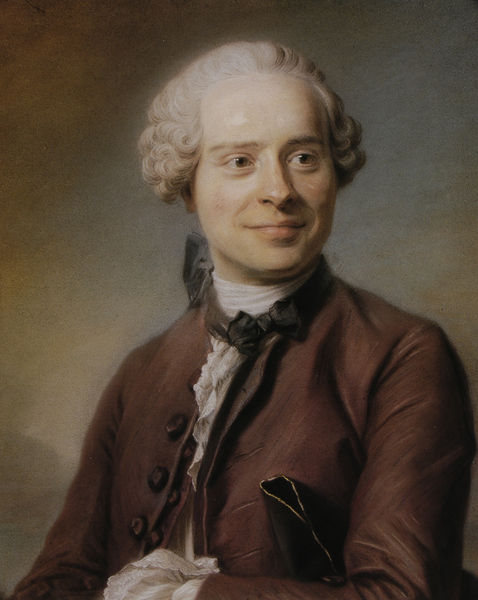
Titel: Jean Le Rond d'Alembert
Künstler: Maurice Quentin de La Tour
Standort: Paris
Institution: Musée du Louvre
Schlagwörter: blau, gemälde, kopf, mann, schatten, weiß, gelb, braun, brust, frankreich, grau, hintergrund, hut, licht, mund, nase, profil, schwarz, stirn, blick, rot, tuch, malerei, rock, schleife, anzug, hemd, jacke, jung, mütze, arm, augen, band, barock, gesicht, kragen, mensch, samt, spitze, ärmel, bildnis, hals, herr, portrait, porträt, haare, mantel, pose, spitzen, kinn, knopf, lippen, locken, rokoko, vornehm, perücke, lächeln, wangen, man, halsband, ölgemälde, white, black, nose, krawatte, grübchen, brauen, halstuch, pupillen, brown, junge, rüsche, rüschen, feinmalerei, knöpfe, fliege, jackett, sakko, jacket, lächelnd, freude, lachen, politik, schiller, dreispitz, manschette, manschetten, tasche, grinsen, schlips, junger mann, mittelalter, knopfreihe, eyes, noble, suit, adliger, porträ, freundlich, coat, mouth, smile, person, perrücke, barok, auqarell, medieval, sacko, gewandt, knopflöcher, rüschenhemd, gründervater, shirt, la tour, achtzehntes jahrhundert, wig, maroon, delatour, 18. jahrhundert, white hair, symphatisch, mouth nose, perückemann, läche3ln, well know personality